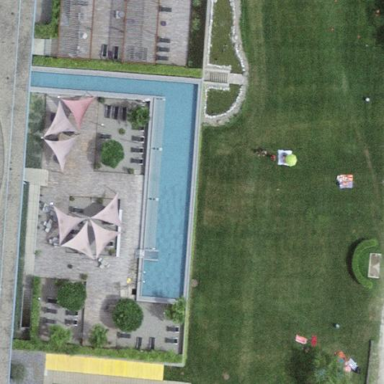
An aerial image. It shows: Spa swimming pool on leisure land.